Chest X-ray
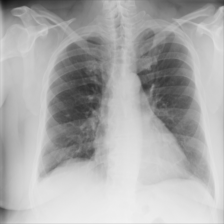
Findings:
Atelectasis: negative
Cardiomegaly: negative
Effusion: negative
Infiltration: negative
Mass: negative
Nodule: negative
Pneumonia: negative
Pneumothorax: negative
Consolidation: negative
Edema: negative
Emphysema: negative
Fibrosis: negative
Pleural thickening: negative
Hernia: negative